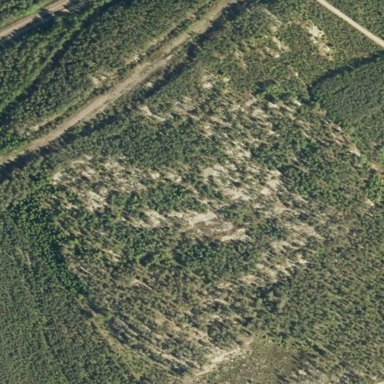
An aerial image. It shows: View of natural bedrock.